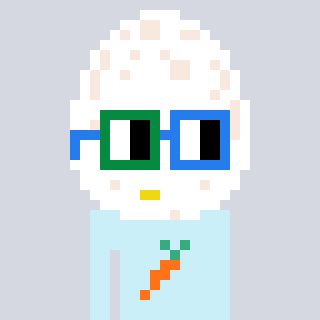
a pixel art character with square green and blue glasses, a egg-shaped head and a cold-colored body on a cool background